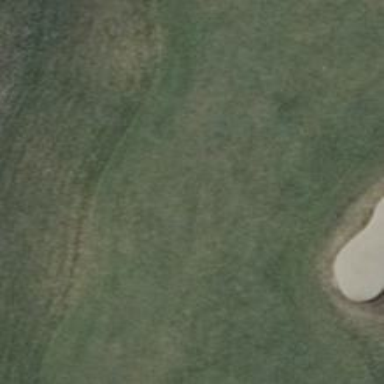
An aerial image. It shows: View of golf hole.